RGB frame:
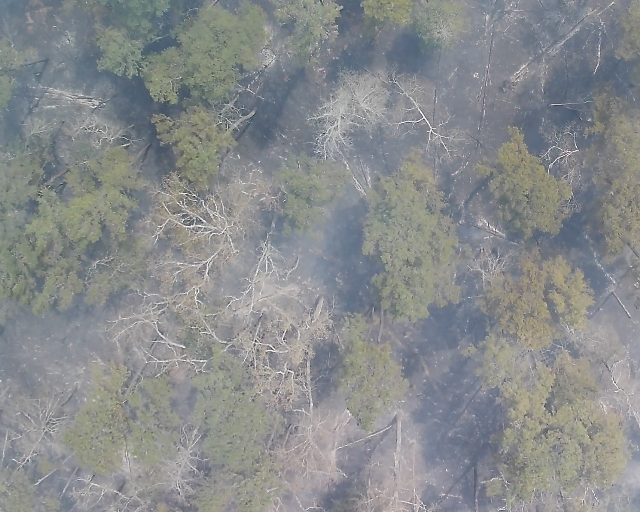
Thermal frame:
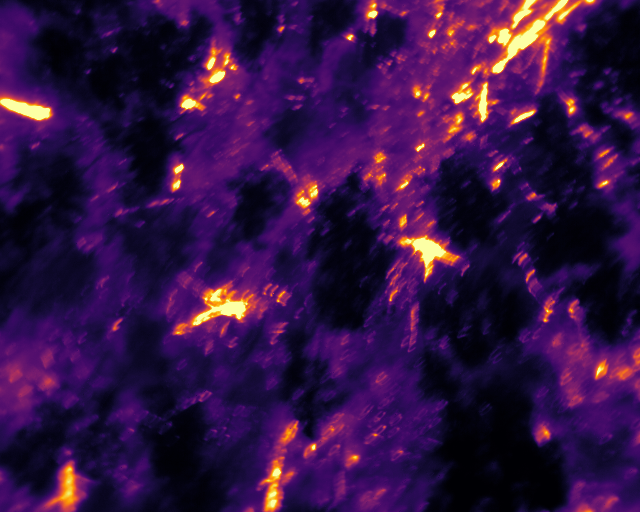
Captured: 2026-02-26 03:42:07
Pixels at or above 80 °C: 9866 (fraction of frame: 0.03011)